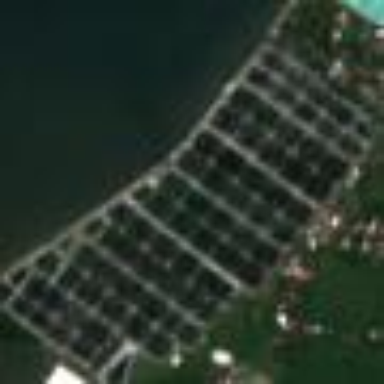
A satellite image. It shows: Area designated for fish aquaculture.